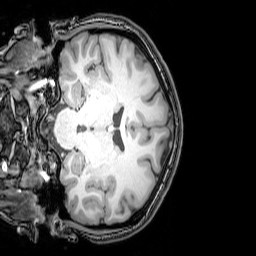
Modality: T1w
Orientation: coronal
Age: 22
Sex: female
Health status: healthy
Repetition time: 0.081 s
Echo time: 0.037 s